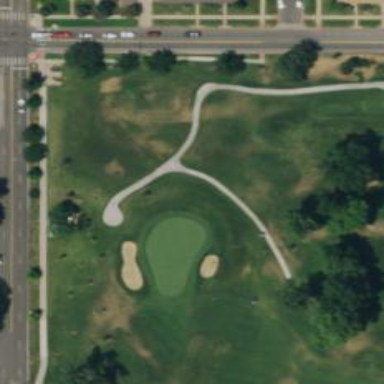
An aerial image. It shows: Path for golf carts.